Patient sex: M
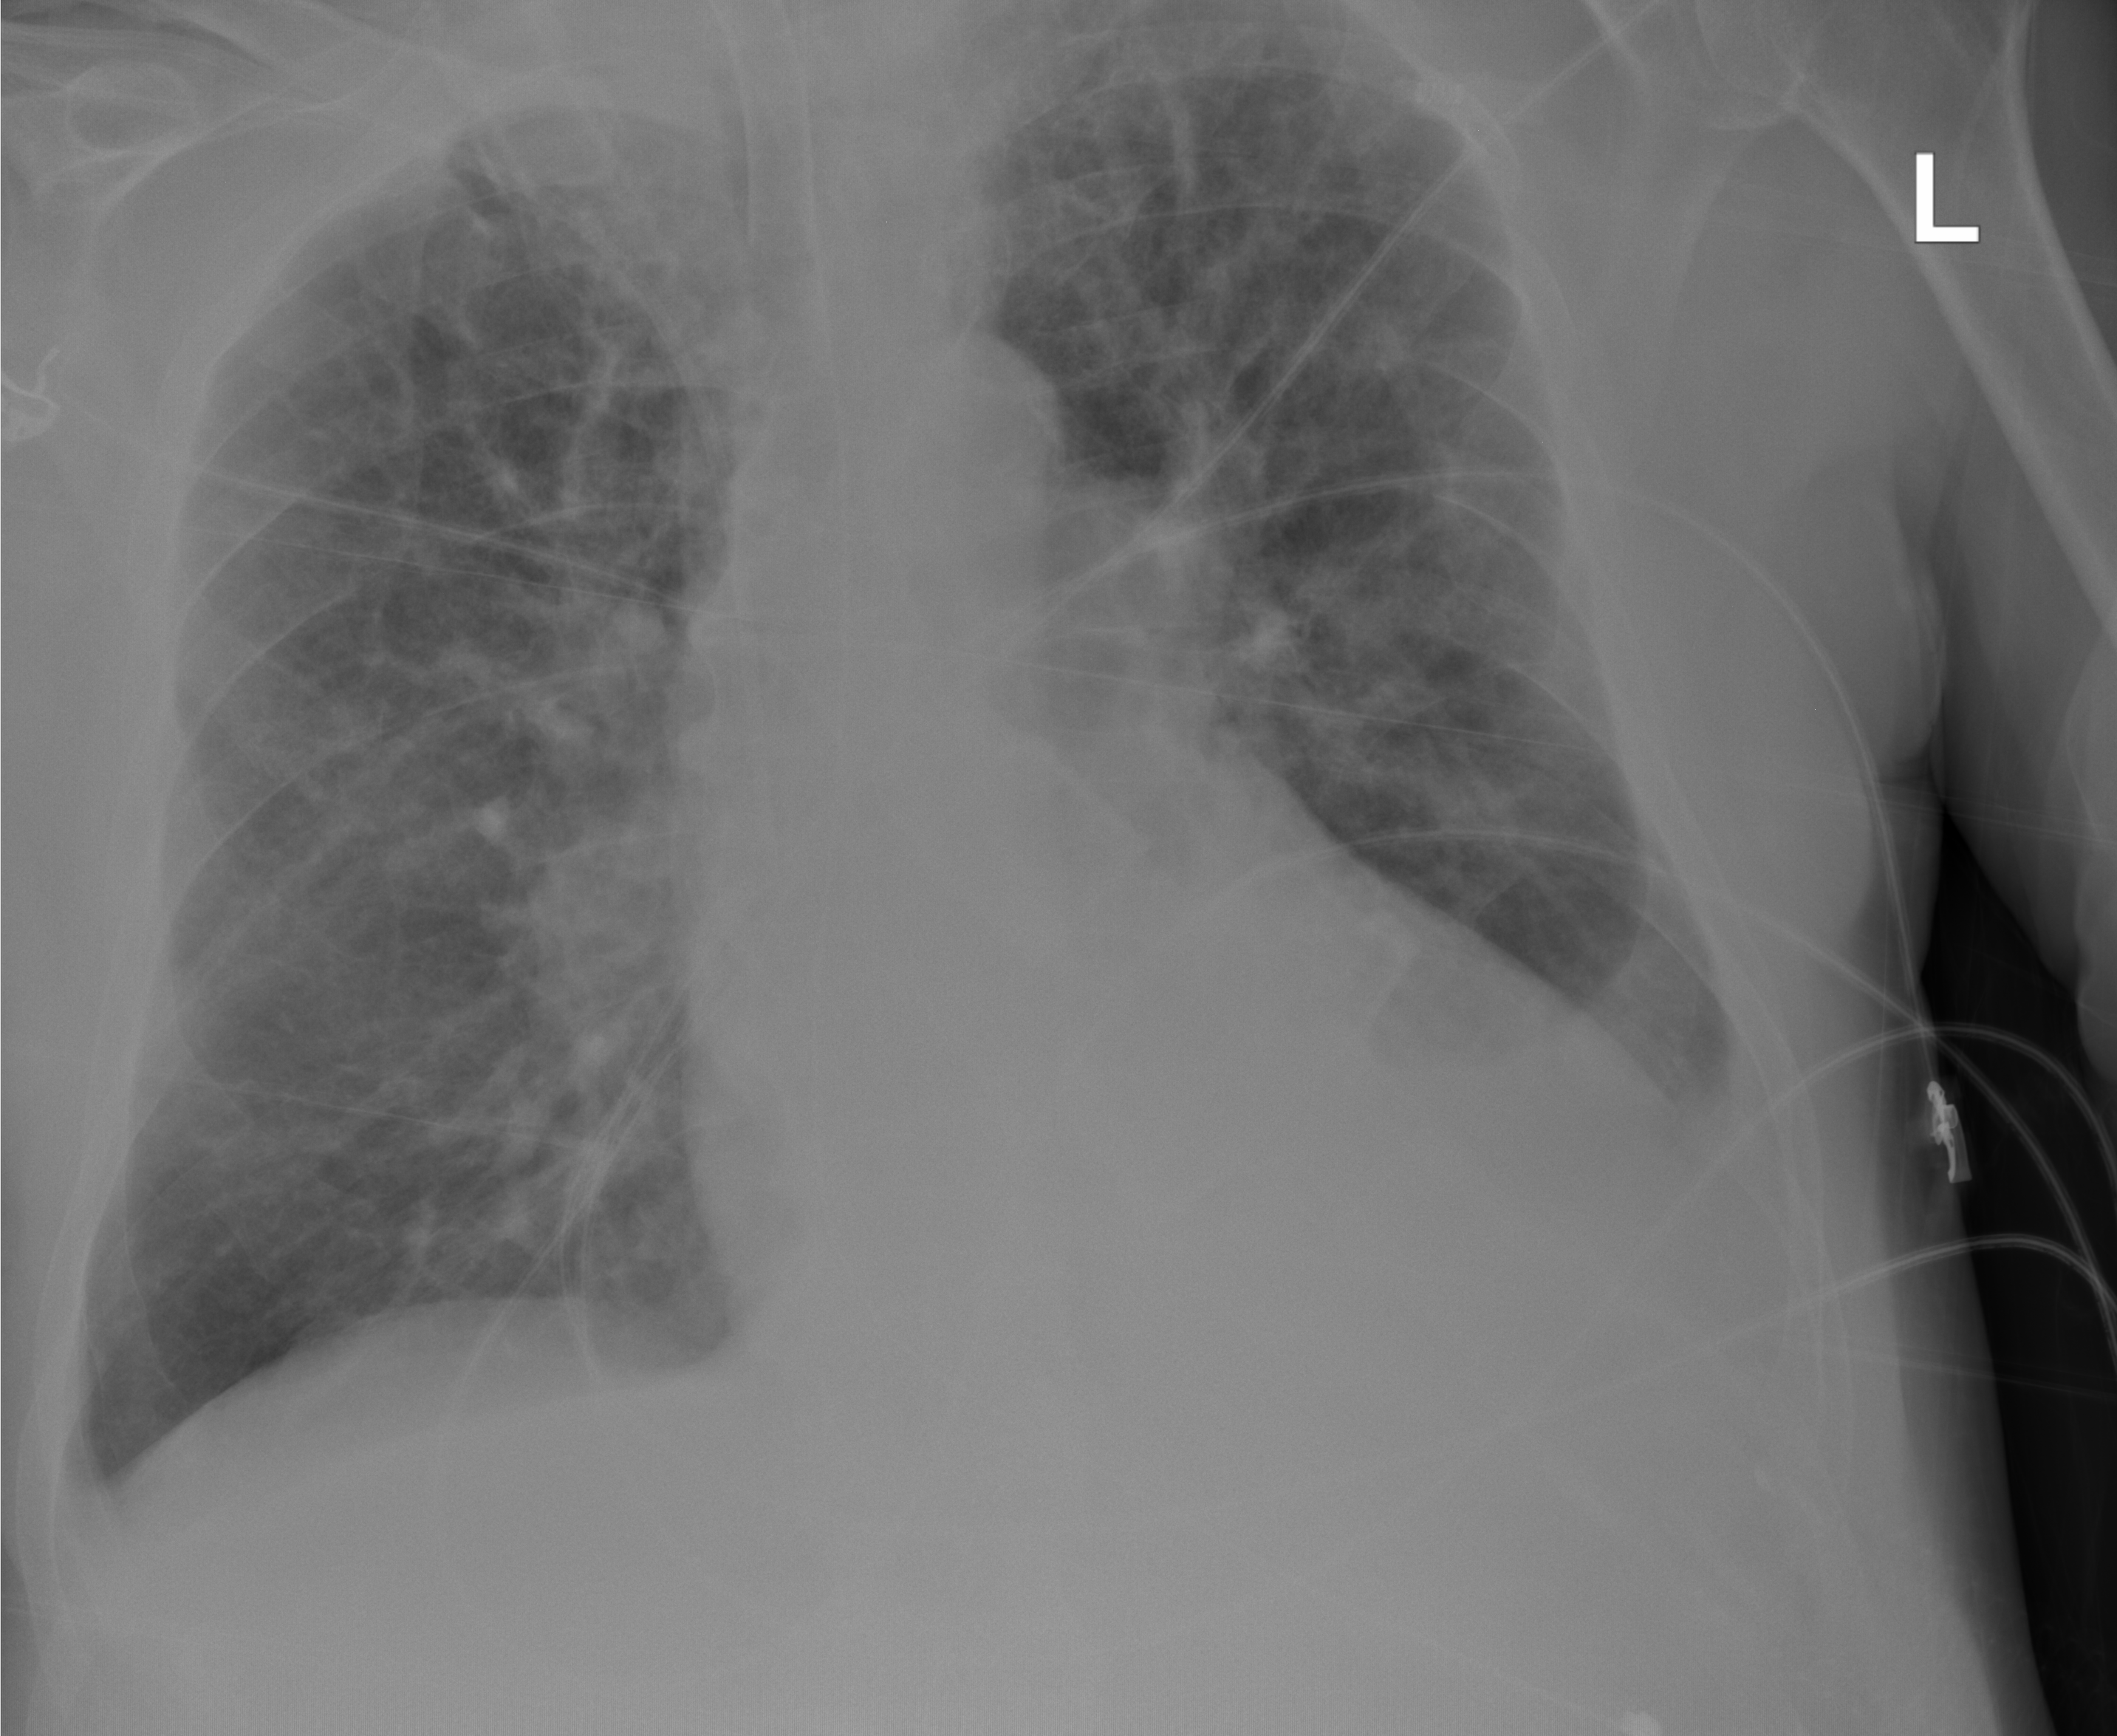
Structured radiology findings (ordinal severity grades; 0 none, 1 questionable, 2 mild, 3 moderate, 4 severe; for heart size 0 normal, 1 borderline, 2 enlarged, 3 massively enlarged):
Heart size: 2
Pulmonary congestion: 2
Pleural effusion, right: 2
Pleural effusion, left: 2
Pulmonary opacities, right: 0
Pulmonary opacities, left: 0
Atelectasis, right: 0
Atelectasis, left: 2